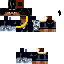
A male human skin with dark skin, wearing brown long hair dressed in a blue hoodie and black pants, featuring a closed mouth.